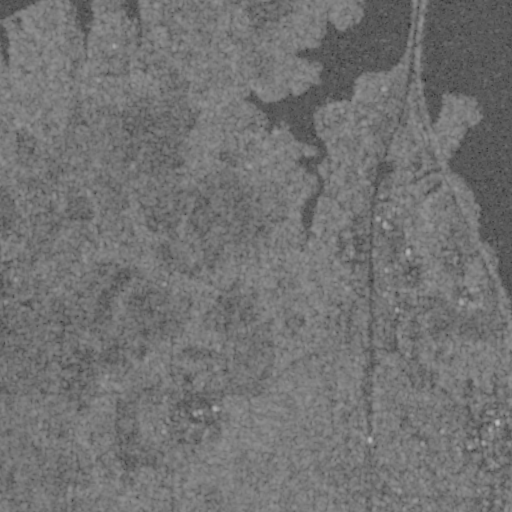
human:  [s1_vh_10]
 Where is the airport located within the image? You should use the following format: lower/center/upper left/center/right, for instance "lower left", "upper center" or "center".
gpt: The airport is located in the lower left of the image.
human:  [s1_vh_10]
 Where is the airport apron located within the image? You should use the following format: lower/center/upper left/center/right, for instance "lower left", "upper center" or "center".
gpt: The airport apron is located in the center left of the image.
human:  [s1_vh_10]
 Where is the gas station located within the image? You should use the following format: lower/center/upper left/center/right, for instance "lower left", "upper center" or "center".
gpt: The gas station is located in the right of the image.
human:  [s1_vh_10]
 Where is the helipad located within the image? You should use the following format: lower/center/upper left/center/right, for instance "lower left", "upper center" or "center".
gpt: The helipad is located in the upper right of the image.
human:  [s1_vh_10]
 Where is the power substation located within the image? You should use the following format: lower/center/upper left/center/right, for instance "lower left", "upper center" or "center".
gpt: The power substation is located in the lower left of the image.
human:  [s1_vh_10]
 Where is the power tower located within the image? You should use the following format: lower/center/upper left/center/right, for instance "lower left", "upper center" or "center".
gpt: The power tower is located in the lower left of the image.
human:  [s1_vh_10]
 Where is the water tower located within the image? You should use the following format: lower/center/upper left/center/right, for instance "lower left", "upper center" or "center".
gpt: The water tower is located in the lower right of the image.
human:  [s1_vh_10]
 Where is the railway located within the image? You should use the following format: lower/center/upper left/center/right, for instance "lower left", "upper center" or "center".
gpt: The railway is located in the right of the image.
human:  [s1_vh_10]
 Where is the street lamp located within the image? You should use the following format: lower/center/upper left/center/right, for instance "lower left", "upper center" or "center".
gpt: The street lamp is located in the center right of the image.
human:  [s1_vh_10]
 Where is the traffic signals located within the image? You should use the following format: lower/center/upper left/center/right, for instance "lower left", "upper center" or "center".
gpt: The traffic signals is located in the lower right of the image.
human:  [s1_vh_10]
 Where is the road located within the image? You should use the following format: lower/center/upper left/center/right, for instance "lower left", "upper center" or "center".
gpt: There is no road in the image.

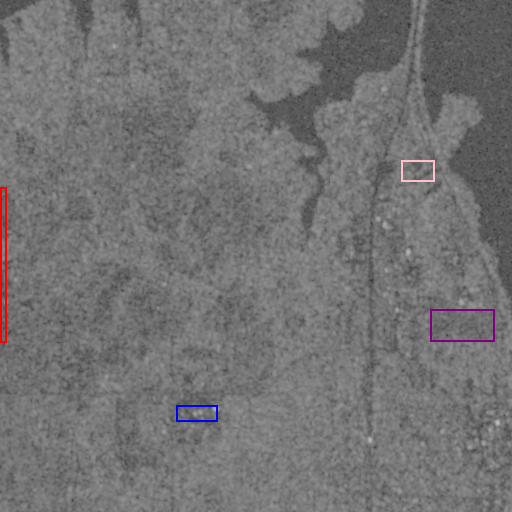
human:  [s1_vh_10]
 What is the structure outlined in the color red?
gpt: The structure outlined in red is an airport.
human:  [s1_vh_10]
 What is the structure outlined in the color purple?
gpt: The structure outlined in purple is a park.
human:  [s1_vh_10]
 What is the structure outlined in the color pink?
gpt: The structure outlined in pink is a parking lot.
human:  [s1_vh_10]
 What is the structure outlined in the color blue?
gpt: The structure outlined in blue is a building.
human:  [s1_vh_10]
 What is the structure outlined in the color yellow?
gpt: There is no yellow outline.